Question: How can I determine the port that is being used when I publish an SSDT project from Visual Studio 2013?
I need to know the port to troubleshoot an access issue. I looked at the Advanced Properties for the connection, but I couldn't find that information.

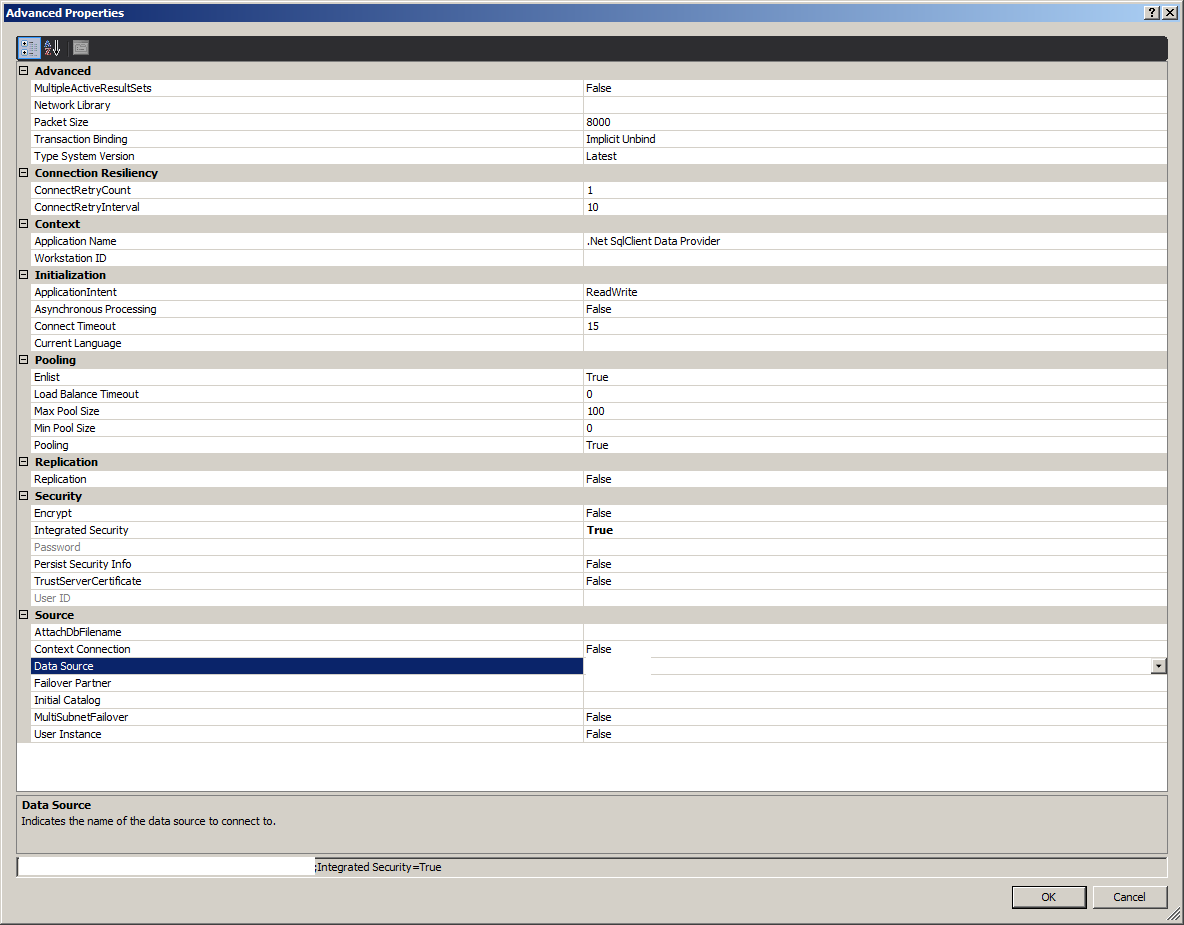
Answer: It is the normal sql rules so the default instance is tcp 1433 (by default).
Connect via ssms and look at the errorlog, near the beginning it will say listening on xxx.
To get to the errorlog via ssms, go to: "Management-->Sql Server Logs"
If you are having trouble connecting:
-Find out if the instance is listening on tcp, get the port I it is, enqble it if it isn't
-Use telnet to try to connect to the port from the client, if you get a blank screen then it is open
-If you get a connection refused then sql probably isn't listening on that port
-If you get a connection timeout you probably have a firewall blocking the port
Ed